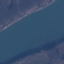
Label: River